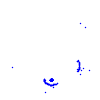
Particle: proton